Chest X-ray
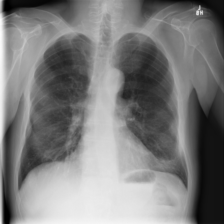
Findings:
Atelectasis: negative
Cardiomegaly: negative
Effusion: negative
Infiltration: negative
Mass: negative
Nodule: negative
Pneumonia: negative
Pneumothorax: negative
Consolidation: negative
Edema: negative
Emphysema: negative
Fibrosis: negative
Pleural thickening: negative
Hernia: negative